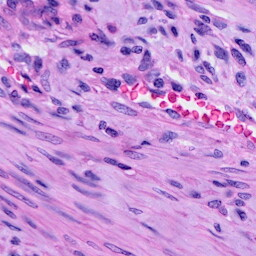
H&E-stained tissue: Cervix